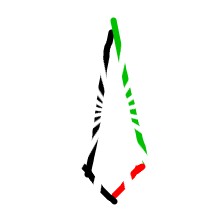
Shape: kite